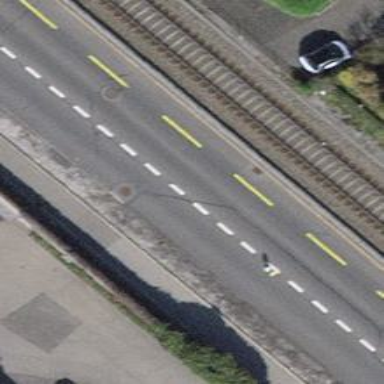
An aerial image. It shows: Primary highway with designated cycle lane.